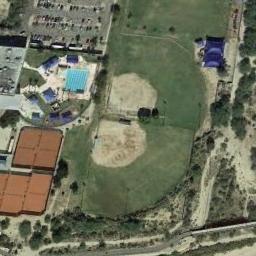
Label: baseball_diamond